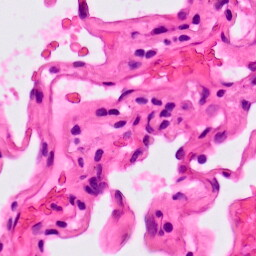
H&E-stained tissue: Lung